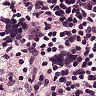
Metastatic tissue present: no